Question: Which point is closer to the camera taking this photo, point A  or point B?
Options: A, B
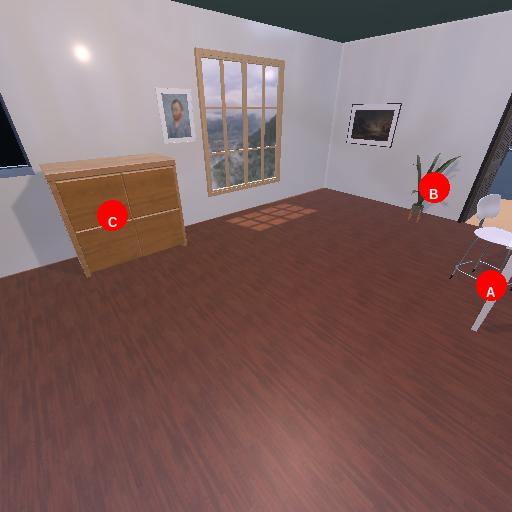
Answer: A